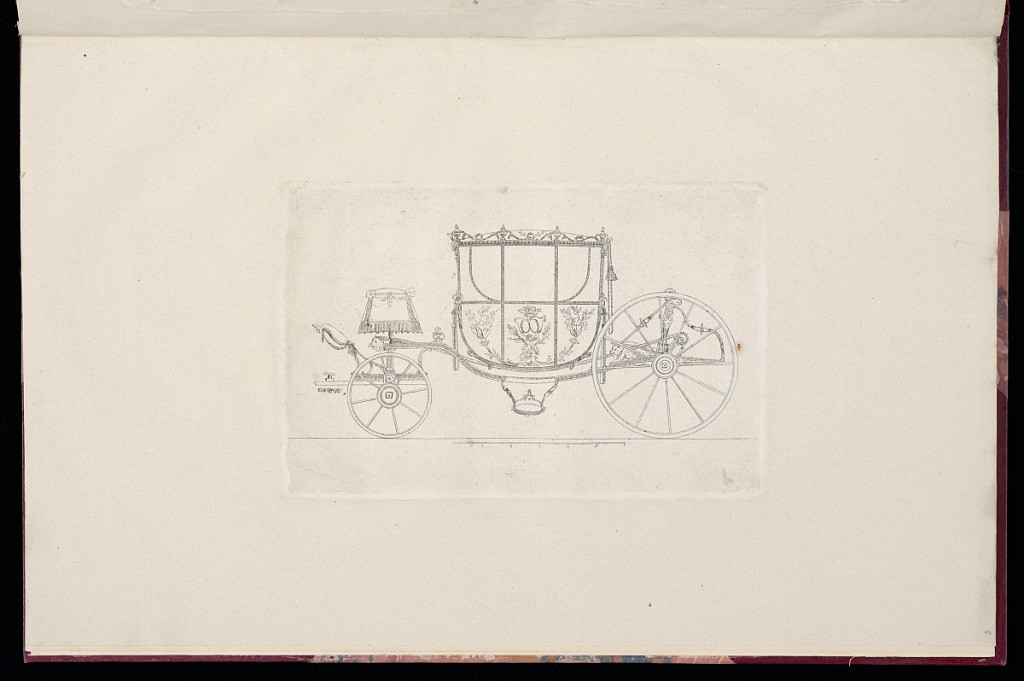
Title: Elevation of a Carriage
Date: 18th century
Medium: Etching on laid paper
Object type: Print
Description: Elevation of a richly decorated carriage, with panted panels depicting a coat of arms with branches, and carved ornament motifs includding piastre, urns, tassels, scrolls, and lion heads. The plate is signed CHOPARD. at the front of the carriage.